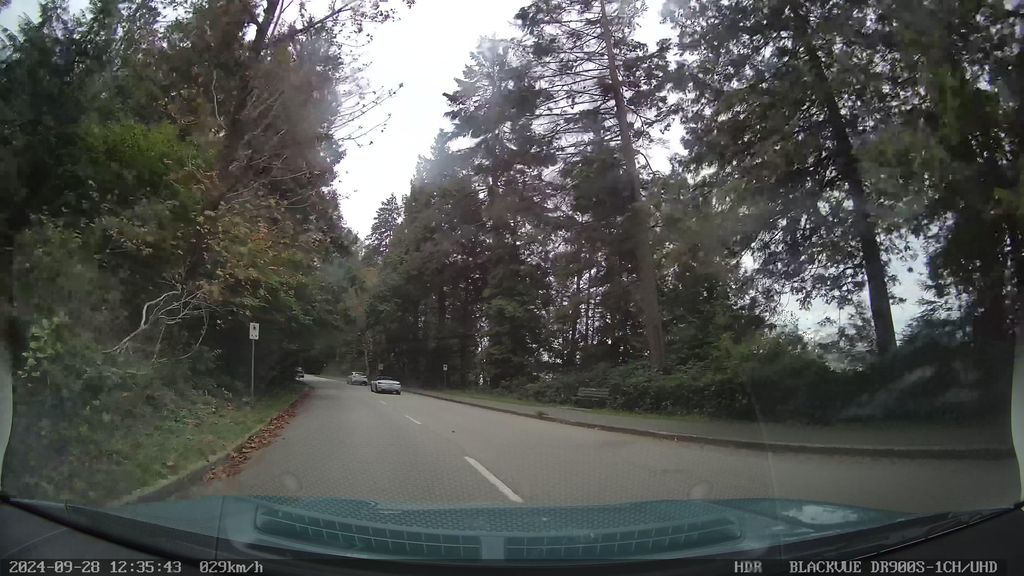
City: vancouver